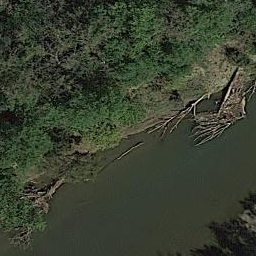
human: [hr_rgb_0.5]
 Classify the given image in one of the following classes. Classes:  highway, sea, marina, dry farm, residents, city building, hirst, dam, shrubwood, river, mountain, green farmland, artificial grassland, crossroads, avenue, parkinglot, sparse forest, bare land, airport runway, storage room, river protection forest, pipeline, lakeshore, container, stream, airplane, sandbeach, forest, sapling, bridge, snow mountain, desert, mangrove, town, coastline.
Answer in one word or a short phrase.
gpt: river protection forest